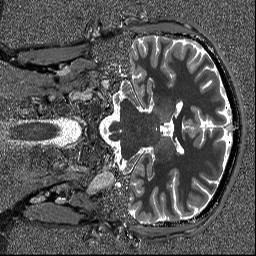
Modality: T1map
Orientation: coronal
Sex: male